Question: In this example the result should be conversation_id 165337:

Here is the MySQL I have so far which does not work:
'''
$value1 = $this->_getDb()->fetchCol("
SELECT conversation_id
FROM xf_conversation_recipient
WHERE user_id = '4465'
AND user_id = '1'
HAVING COUNT(DISTINCT conversation_id) > 1
");
'''
Here is the answer and code which works:
'''
$value1 = $this->_getDb()->fetchCol("
SELECT conversation_id, COUNT(*) c
FROM xf_conversation_recipient
WHERE user_id IN ('4465','1')
GROUP BY conversation_id HAVING c > 1
");
'''
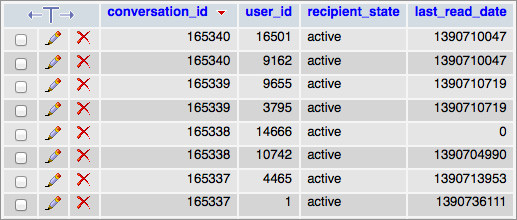
Answer: Try this then:
'''
SELECT conversation_id, COUNT(*) c
FROM xf_conversation_recipient
GROUP BY conversation_id HAVING c > 1;
'''
and in your case:
'''
$value1 = $this->_getDb()->fetchCol("
SELECT conversation_id, COUNT(*) c
FROM xf_conversation_recipient
WHERE user_id IN ('4465','1')
GROUP BY conversation_id HAVING c > 1
");
'''